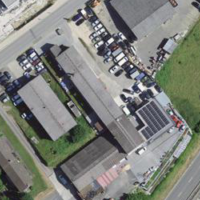
EUNIS habitat code: 54
Species observed at this site:
Echium vulgare